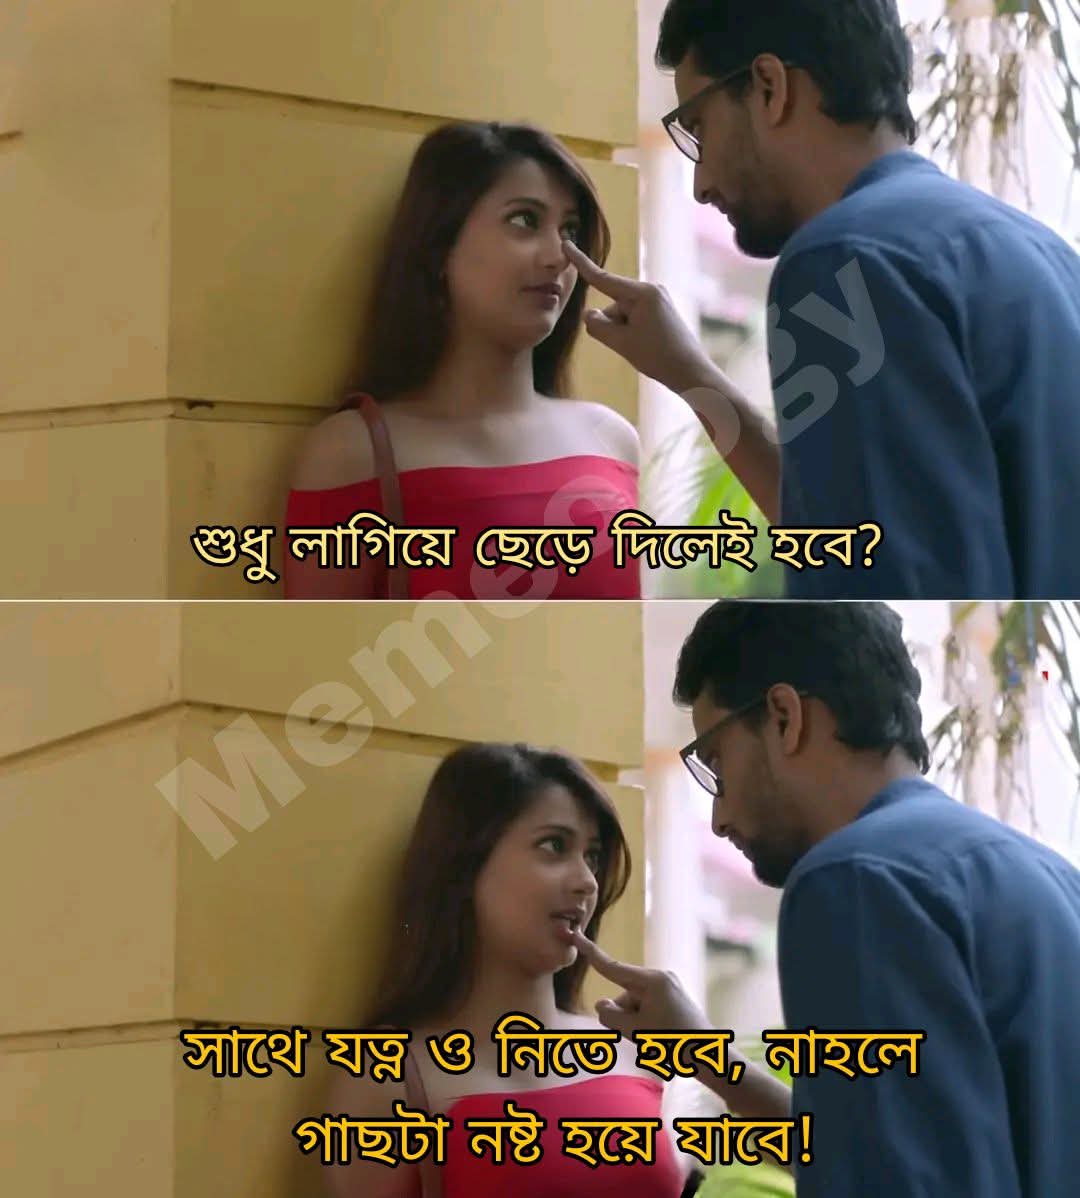
Text: শুধু লাগিয়ে ছেড়ে দিলেই হবে?
সাথে যত্ন ও নিতে হবে, নাহলে গাছটা নষ্ট হয়ে যাবে!
Label: Non Hate